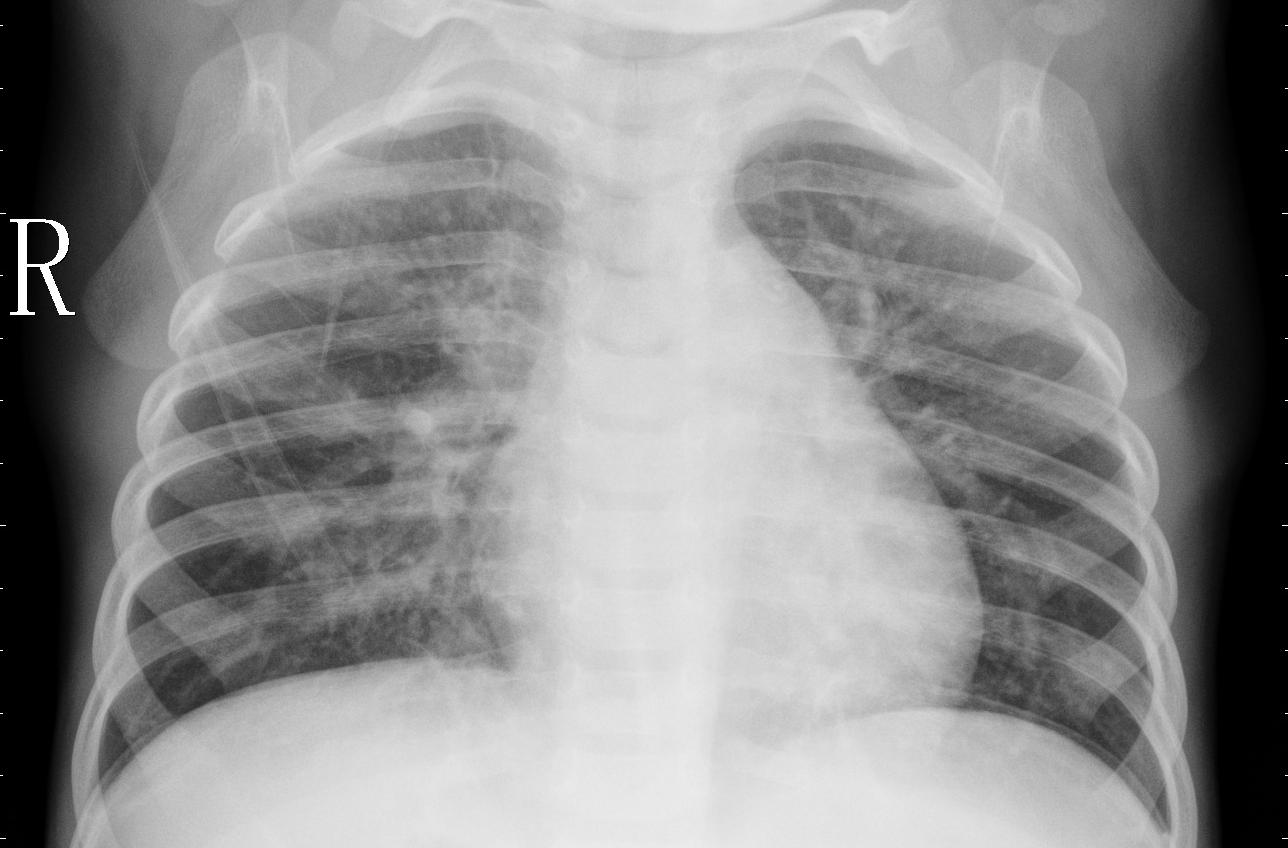
Diagnosis: PNEUMONIA